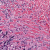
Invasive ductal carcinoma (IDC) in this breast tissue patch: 0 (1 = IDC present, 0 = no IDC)